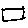
Label: square